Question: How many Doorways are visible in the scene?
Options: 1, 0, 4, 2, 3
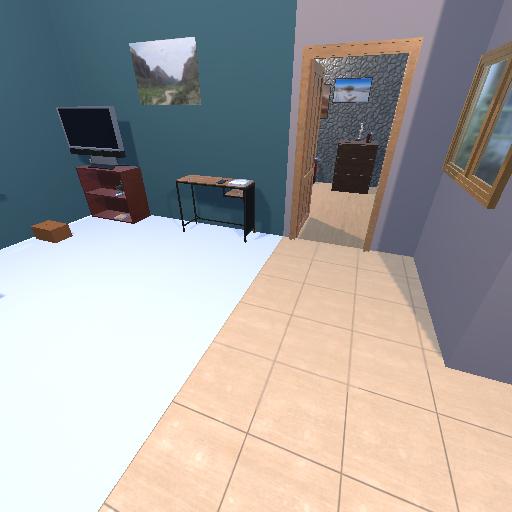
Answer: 1